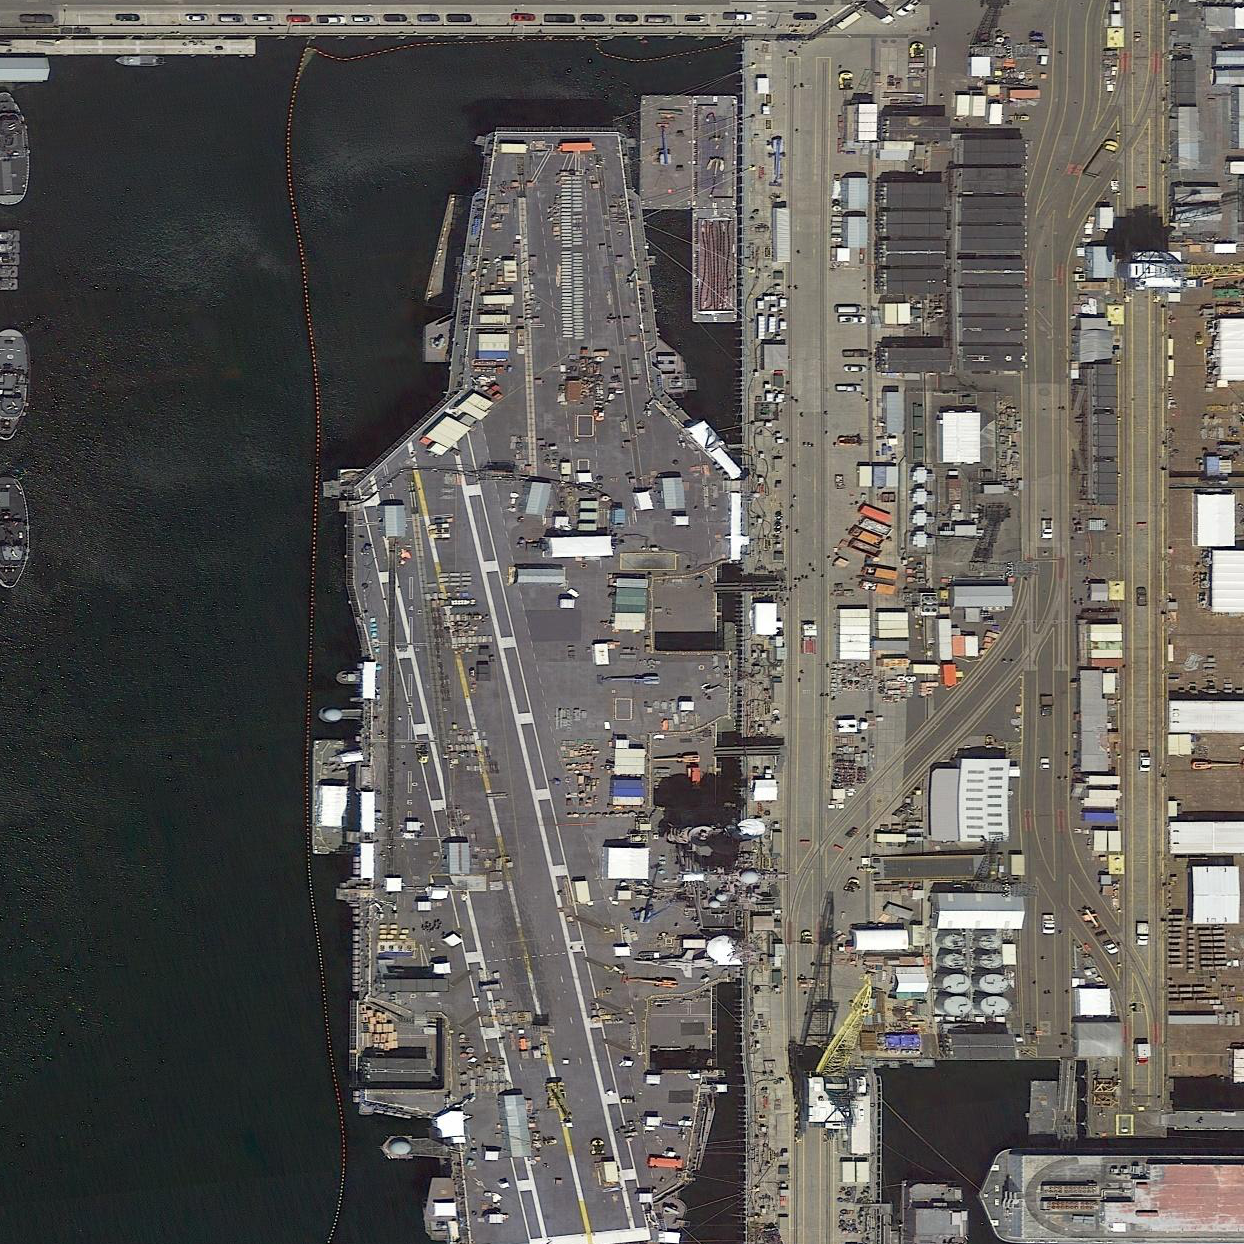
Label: aircraft_carrier